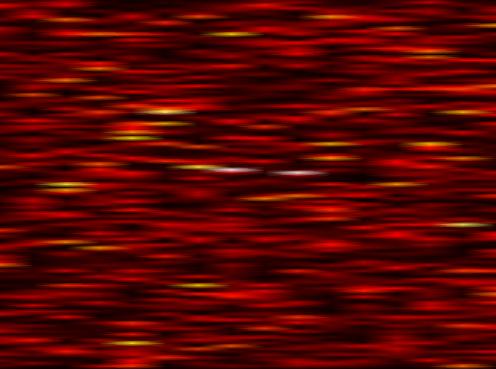
Label: UFMC